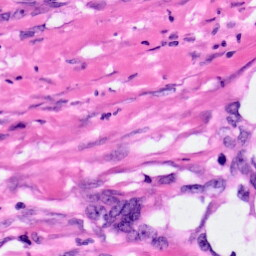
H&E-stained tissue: Pancreatic